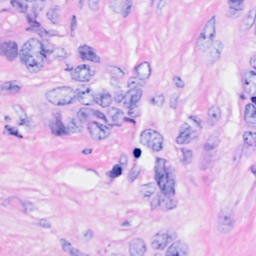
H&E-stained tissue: Breast